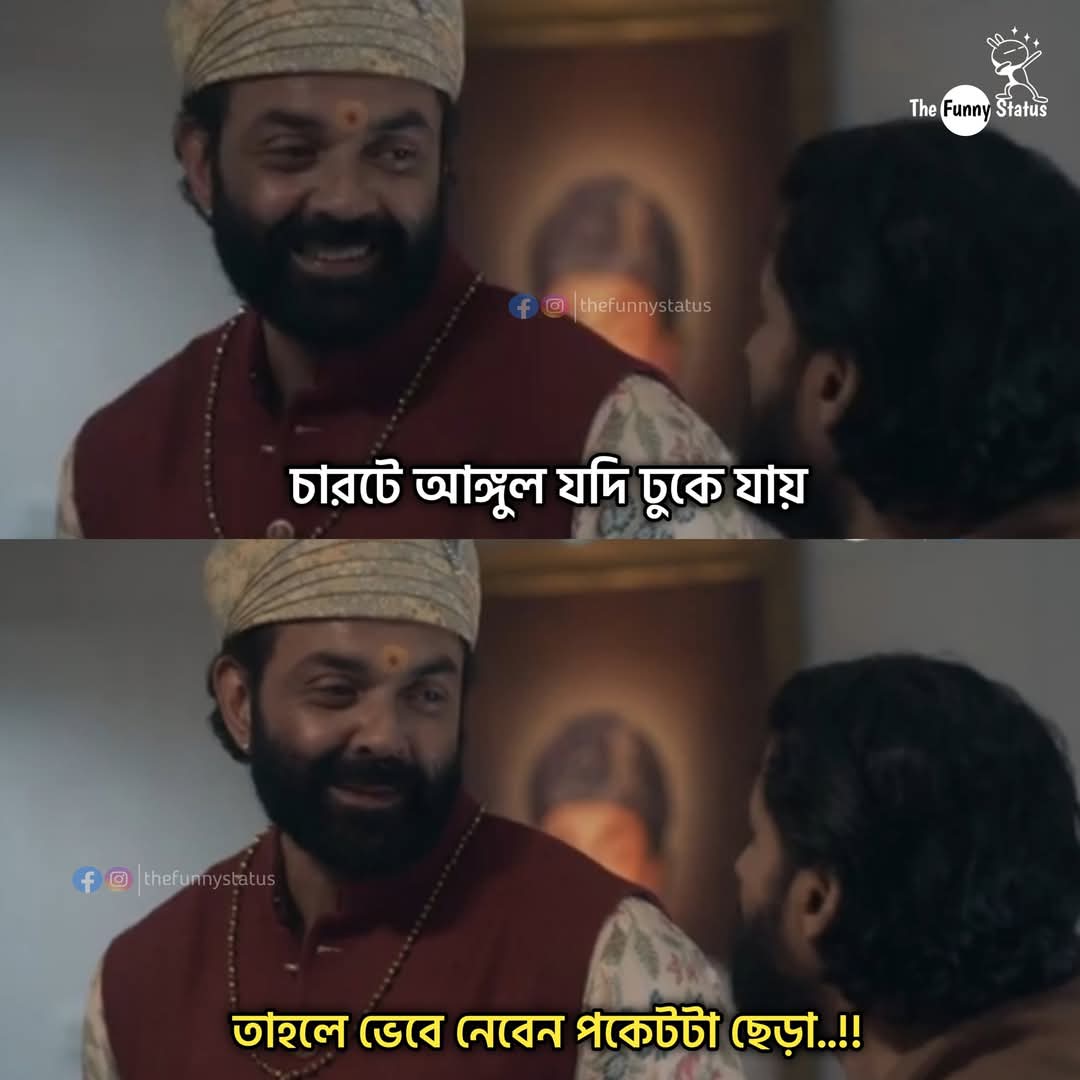
Text: চারটে আঙ্গুল যদি ঢুকে যায়
তাহলে ভেবে নেবেন পকেটটা ছেড়া..!!
Label: Non Hate